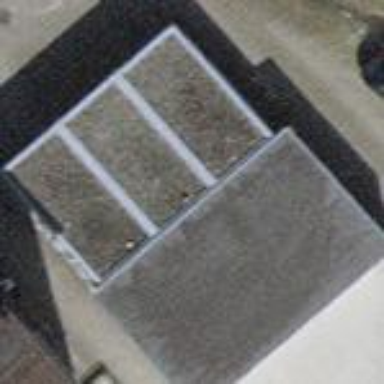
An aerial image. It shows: Group of garages.